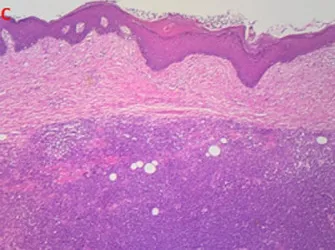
Uninvolved epithelium.
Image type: pathology (h&e)